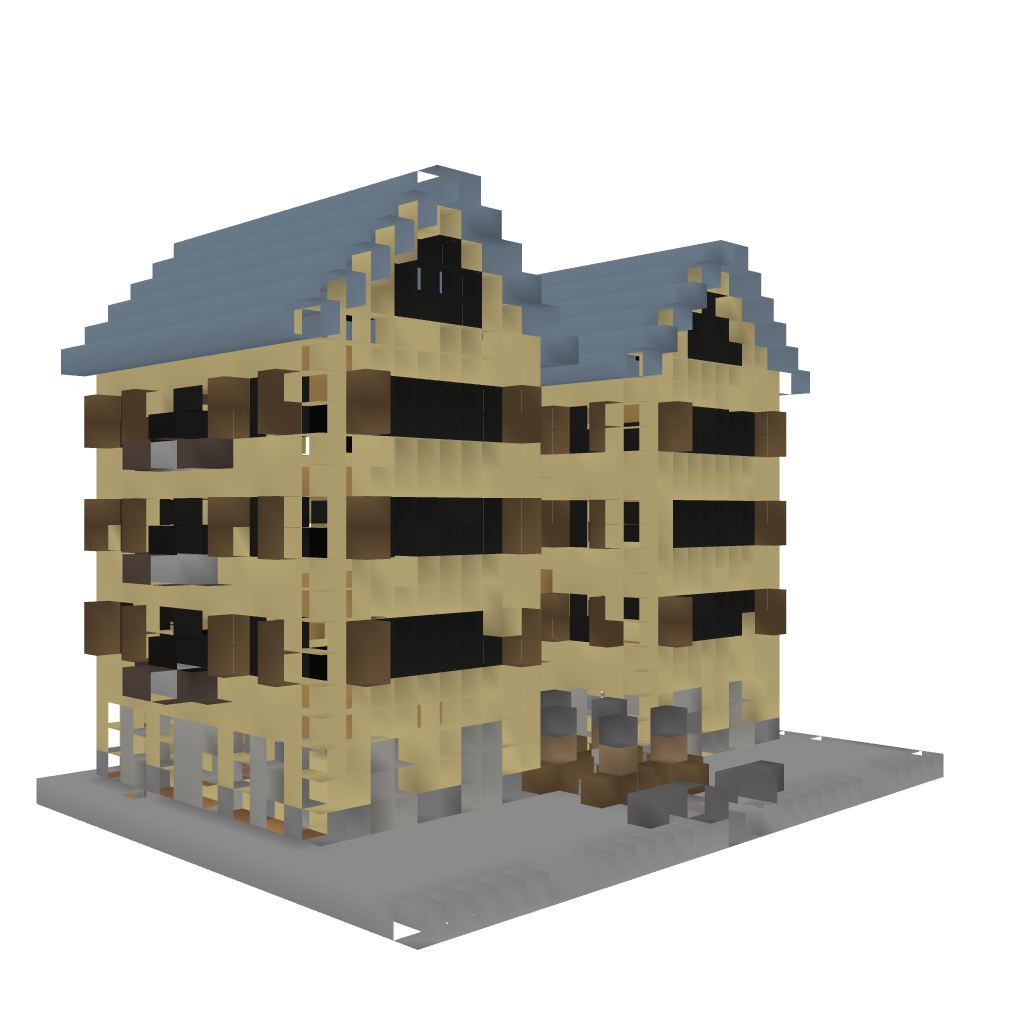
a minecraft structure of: House #5